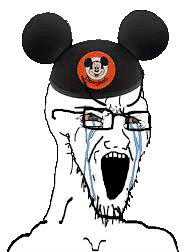
Label: 5_Soyjak